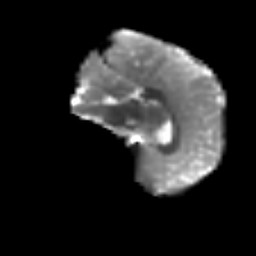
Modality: T2w
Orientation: sagittal
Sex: male
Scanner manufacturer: siemens
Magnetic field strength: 3 T
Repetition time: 5 s
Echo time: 0.071 s